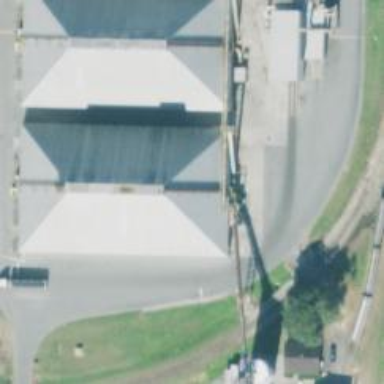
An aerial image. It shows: Industrial building.